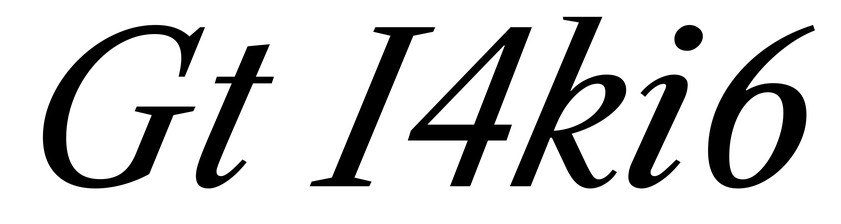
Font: LibreCaslonText-Italic_Italic